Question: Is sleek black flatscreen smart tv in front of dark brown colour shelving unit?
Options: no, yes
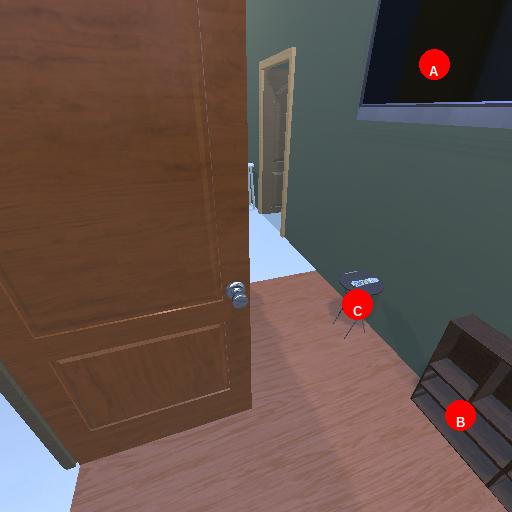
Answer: no